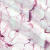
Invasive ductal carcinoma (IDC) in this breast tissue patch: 0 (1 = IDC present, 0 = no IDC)